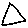
Label: triangle